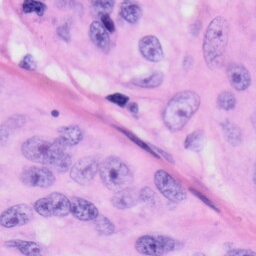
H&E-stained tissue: Skin